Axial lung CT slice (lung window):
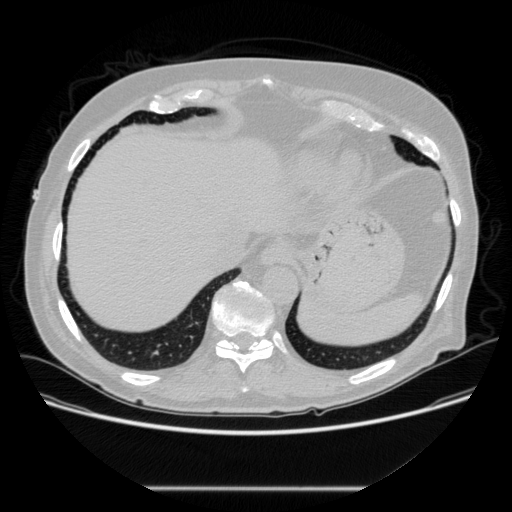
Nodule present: no